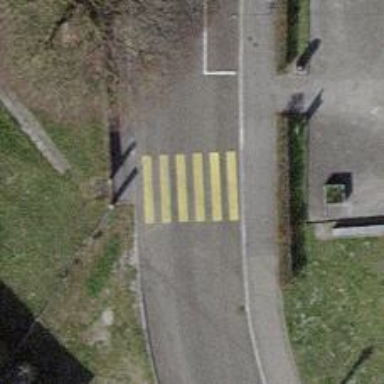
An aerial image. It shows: Asphalt footway with marked crossing.